【题型】解答题　【知识点】立体几何　【难度】easy
如图，圆台高为3，轴截面中母线$AA_1$与底面直径$AB$的夹角为$60^\circ$，轴截面中一条对角线垂直于腰，求：圆台的体积.

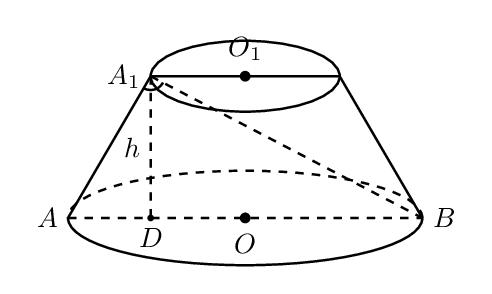
【解答】
\vspace{1em}
\noindent \textbf{【解析】} 设上、下底面半径分别为$r$，$R$.

因为，$A_1D=3$，$\angle A_1AB=60^\circ$，

所以，$AD=\dfrac{A_1D}{\tan 60^\circ}=\sqrt{3}$，

所以，$R-r=\sqrt{3}$，$BD=A_1D\cdot\tan 60^\circ=3\sqrt{3}$，

所以，$R+r=3\sqrt{3}$，$\therefore R=2\sqrt{3}$，$r=\sqrt{3}$，$h=3$，

所以，$\therefore V_{\text{圆台}}=\dfrac{1}{3}\pi(R^2+Rr+r^2)h=\dfrac{1}{3}\pi\times[(2\sqrt{3})^2+2\sqrt{3}\times\sqrt{3}+(\sqrt{3})^2]\times3=21\pi$.▾